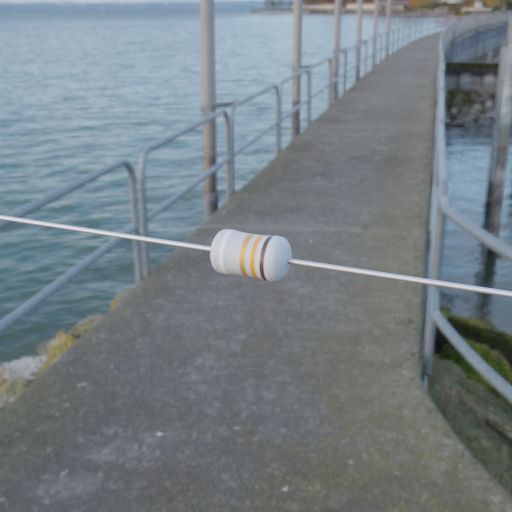
Resistor colour bands (in order): white, gold, orange, brown